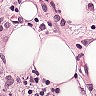
Metastatic tissue present: yes